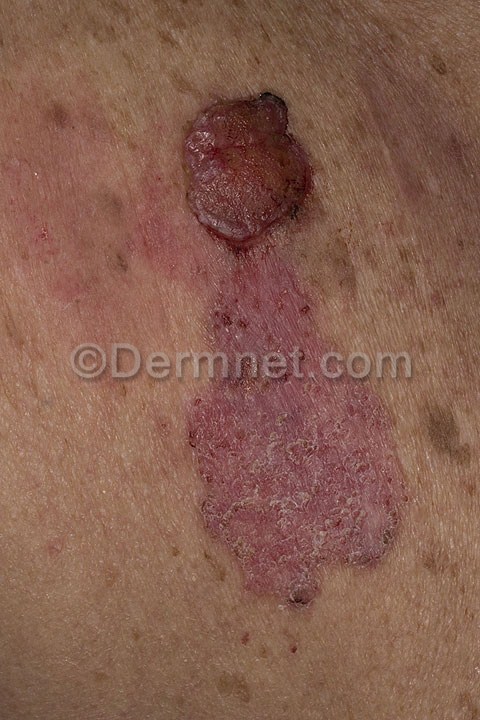
Disease: Actinic Keratosis Basal Cell Carcinoma and other Malignant Lesions